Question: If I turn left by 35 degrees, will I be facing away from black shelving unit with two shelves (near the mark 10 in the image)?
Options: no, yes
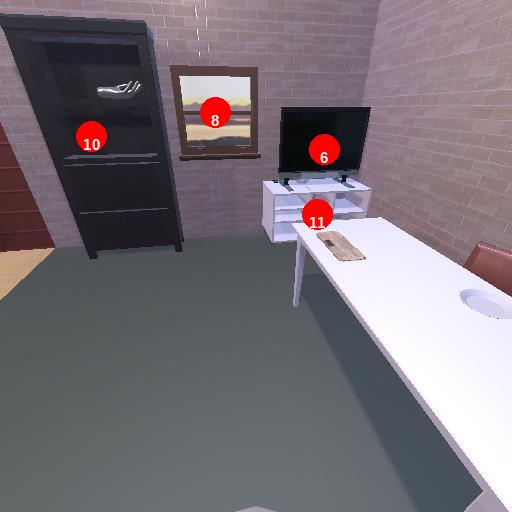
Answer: no